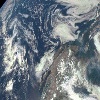
Label: cloud